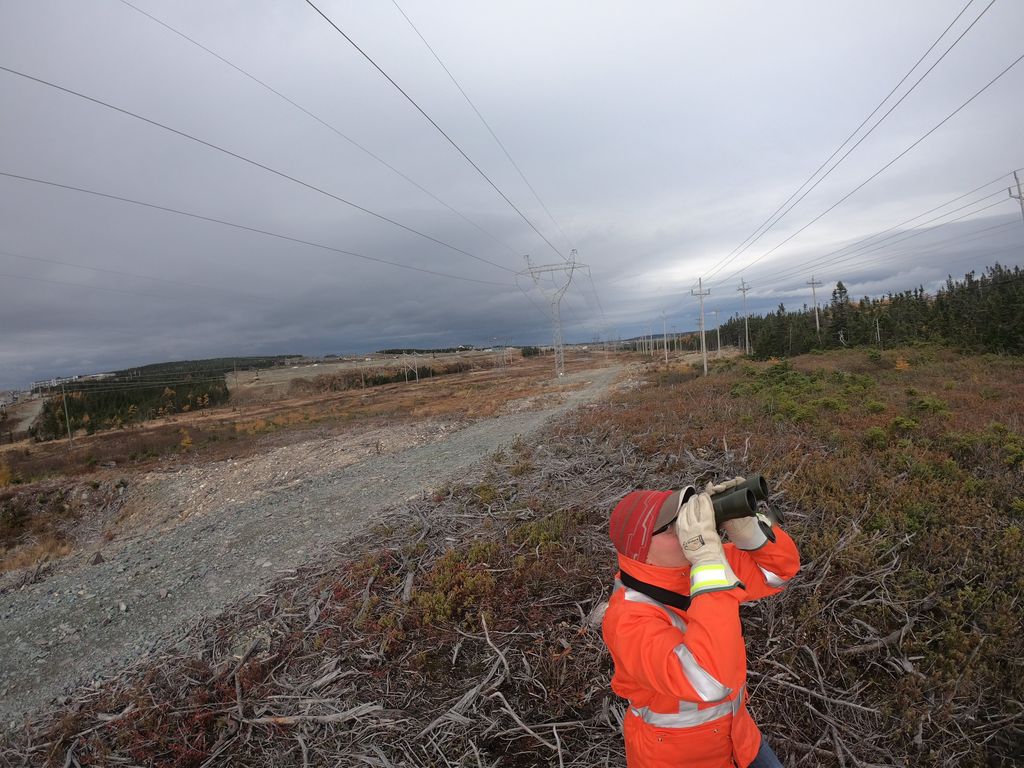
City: st_johns